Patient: sex M, age 76
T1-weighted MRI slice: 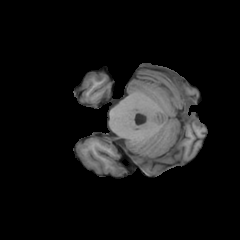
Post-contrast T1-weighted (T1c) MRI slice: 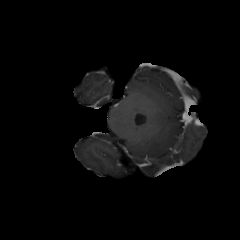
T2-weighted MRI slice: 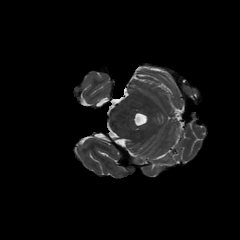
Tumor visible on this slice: no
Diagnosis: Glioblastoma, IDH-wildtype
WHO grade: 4